Aerial crown-view tile of a tropical tree (Barro Colorado Island, Panama), acquired 20240611:
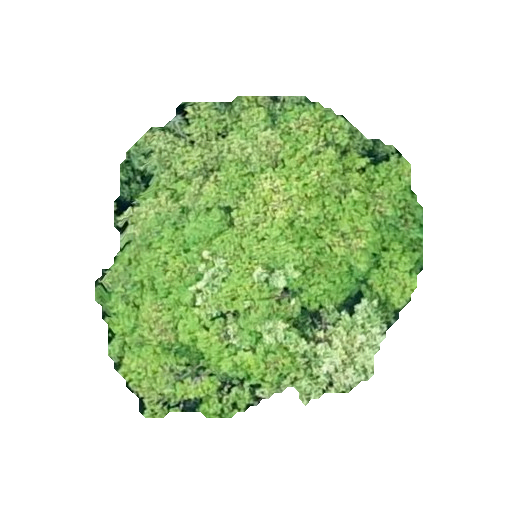
Species: Pouteria reticulata
GBIF accepted scientific name: Pouteria reticulata
Crown area: 128.407 m²